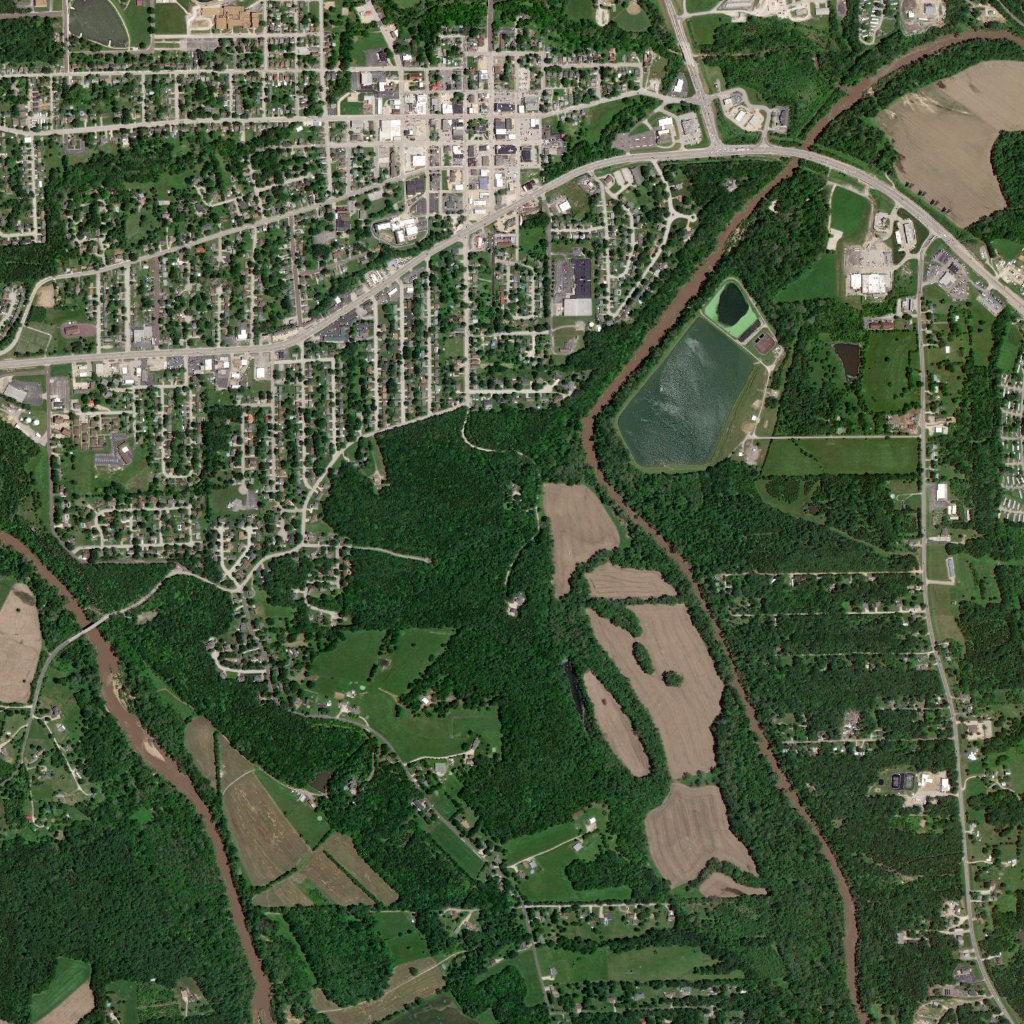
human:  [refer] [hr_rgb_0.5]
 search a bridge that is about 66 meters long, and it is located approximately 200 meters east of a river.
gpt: <box>[[83, 16, 85, 18, 0]]</box>

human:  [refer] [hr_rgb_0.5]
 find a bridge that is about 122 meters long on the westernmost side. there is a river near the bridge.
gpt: <box>[[6, 59, 10, 63, 0]]</box>